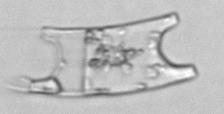
Label: Eucampia